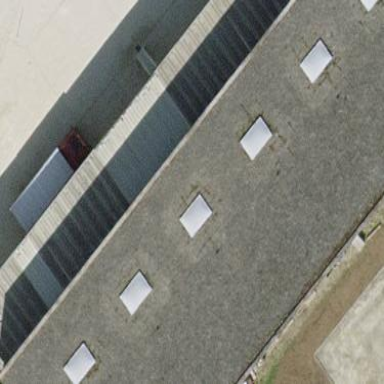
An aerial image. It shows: Industrial building.